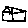
Label: house